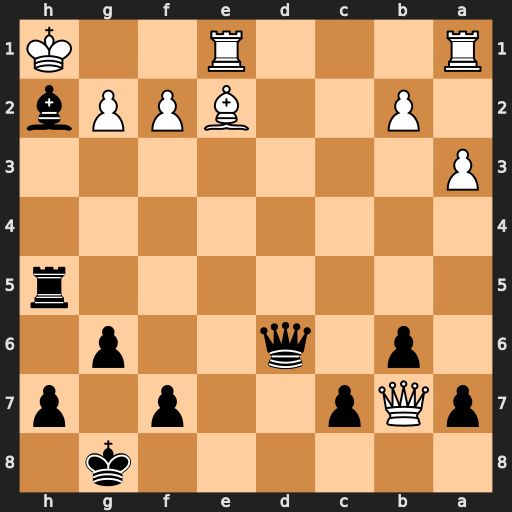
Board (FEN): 6k1/pQp2p1p/1p1q2p1/7r/8/P7/1P2BPPb/R3R2K
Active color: b
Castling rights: -
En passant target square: -
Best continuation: Bg1+ Kxg1 Qh2+ Kf1 Qh1#